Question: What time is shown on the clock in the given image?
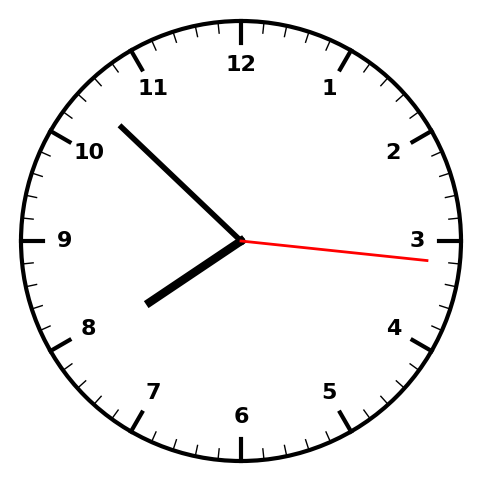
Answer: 07:52:16